Interaction volume radius: 10 \u00c5
Interaction volume height: 20 \u00c5
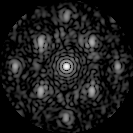
Disorder parameter: 0.4454